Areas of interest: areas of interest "Suzhou International Science Park"
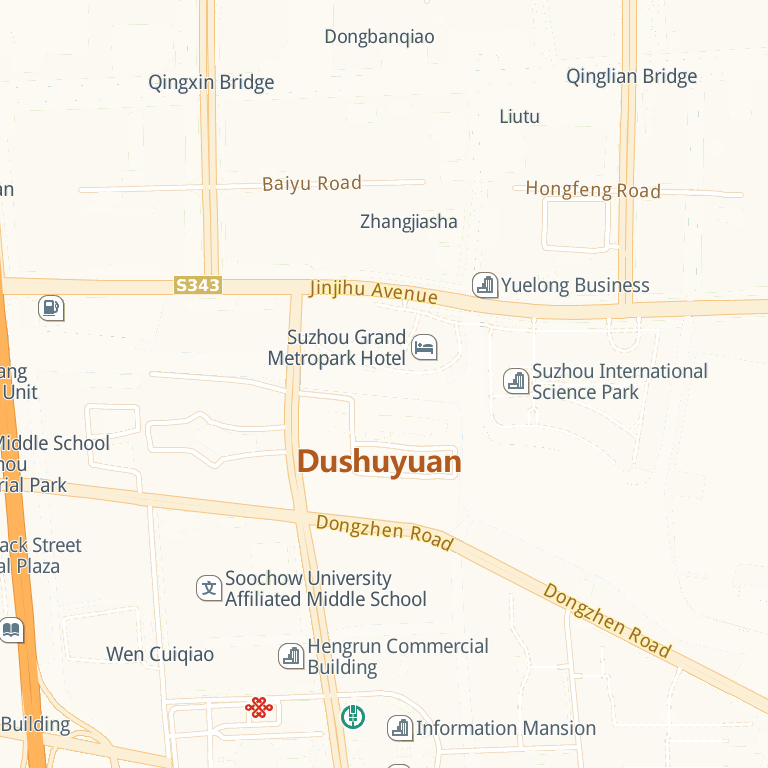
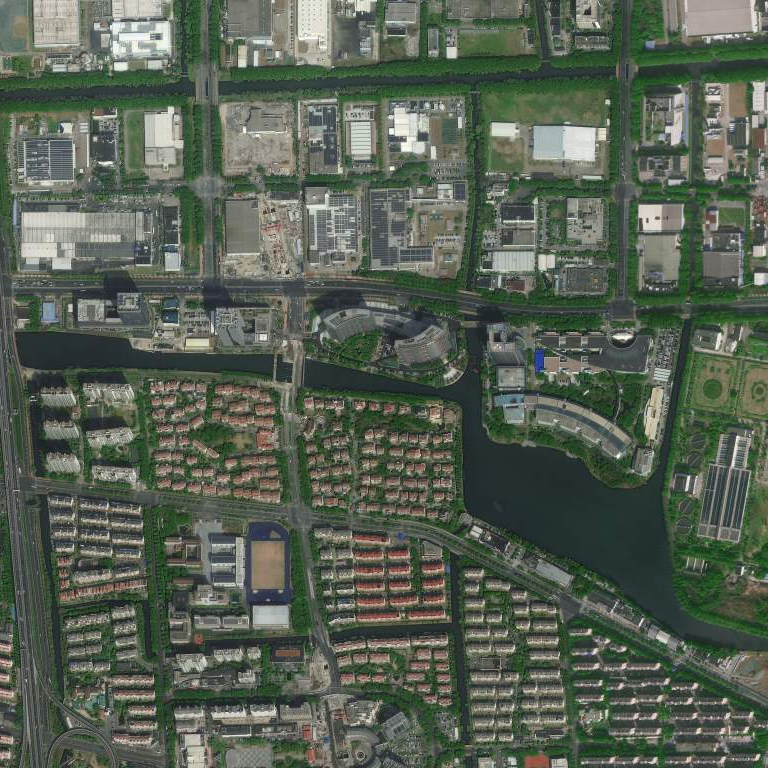